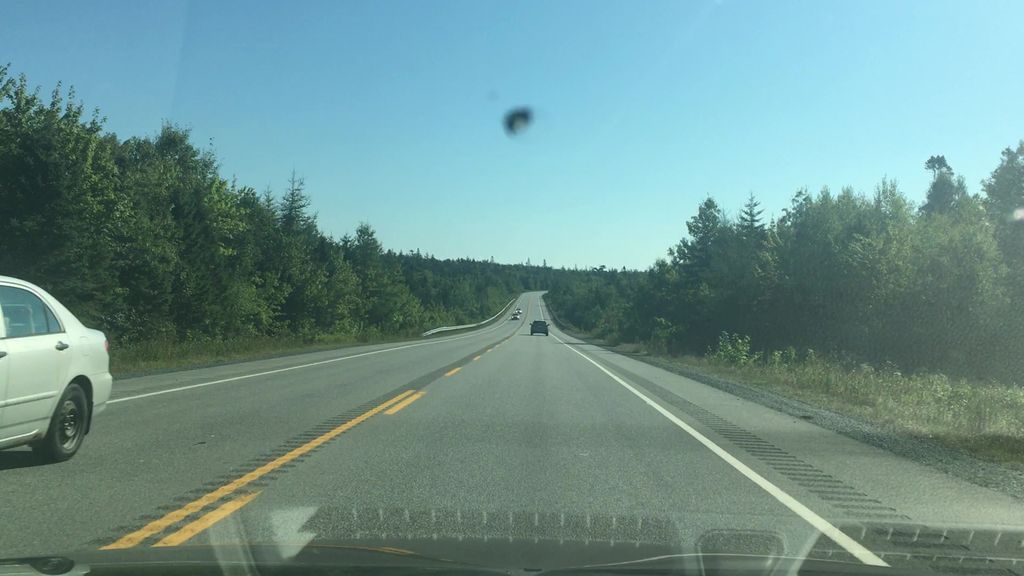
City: halifax